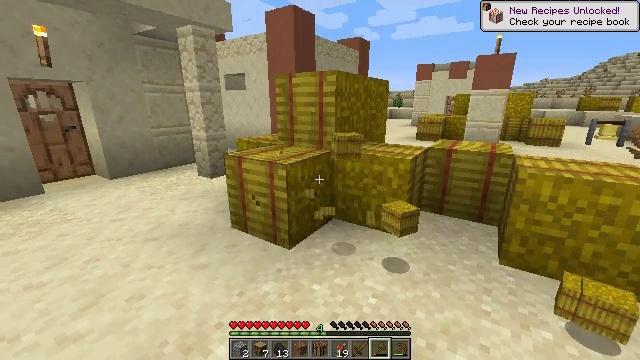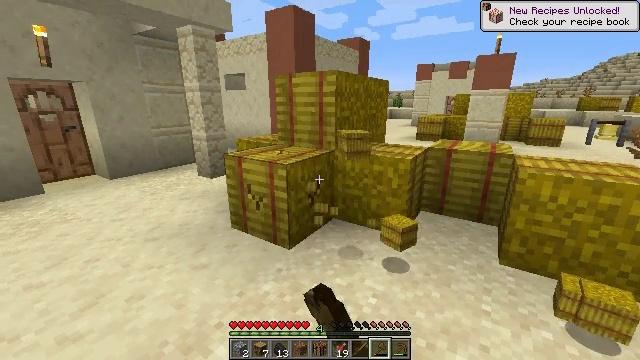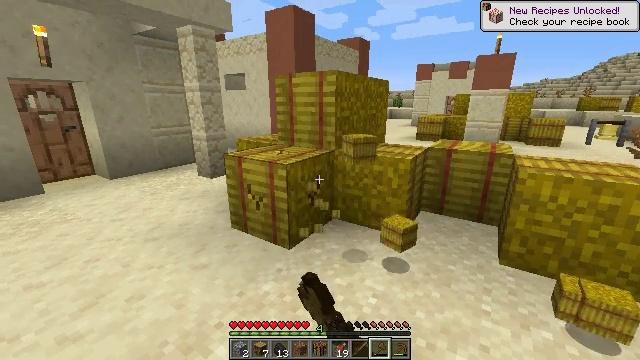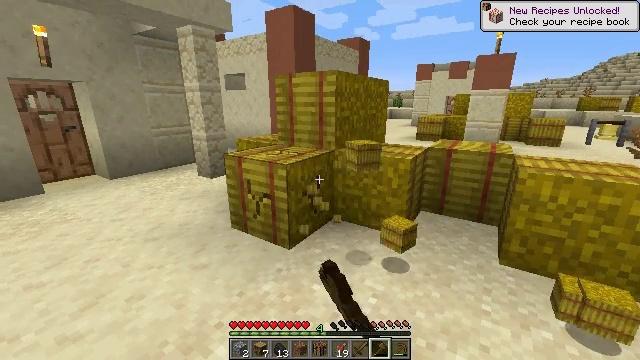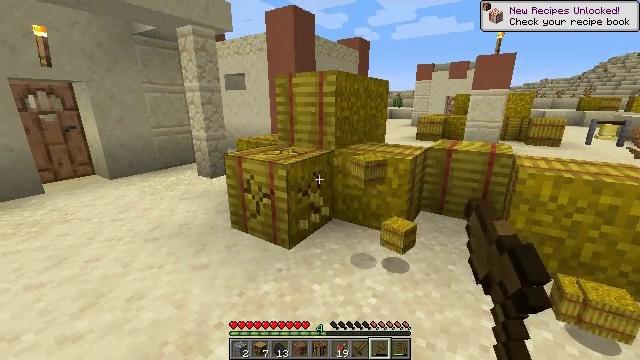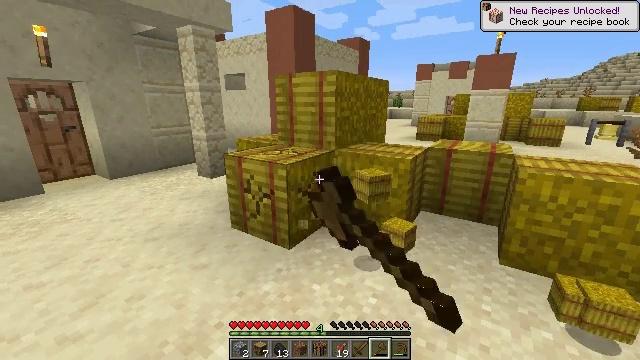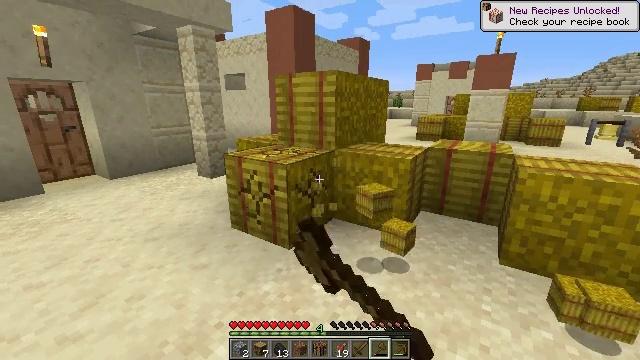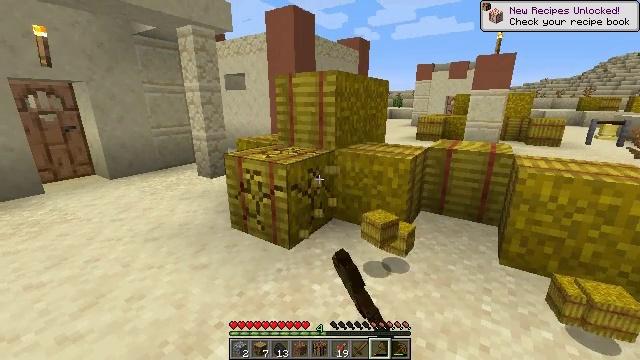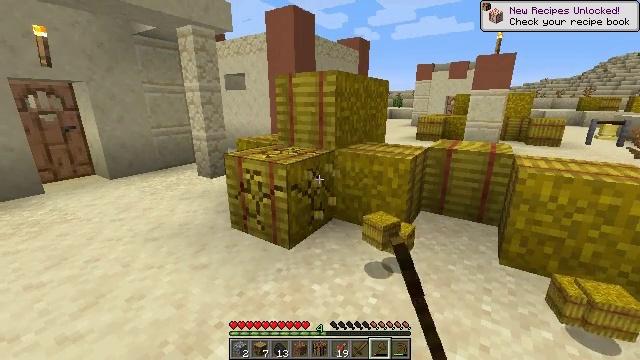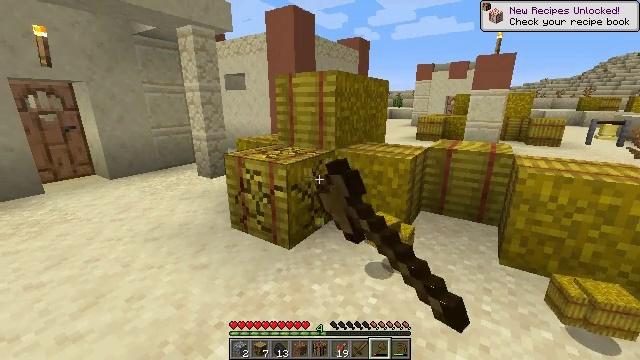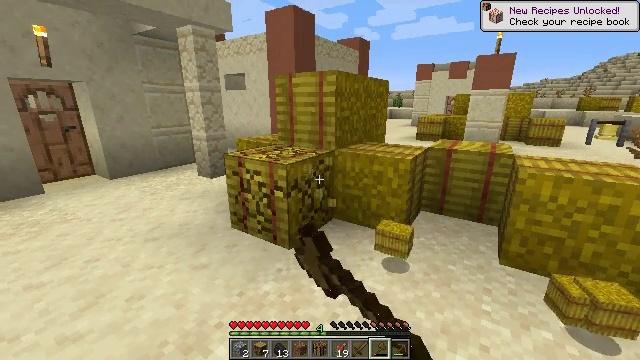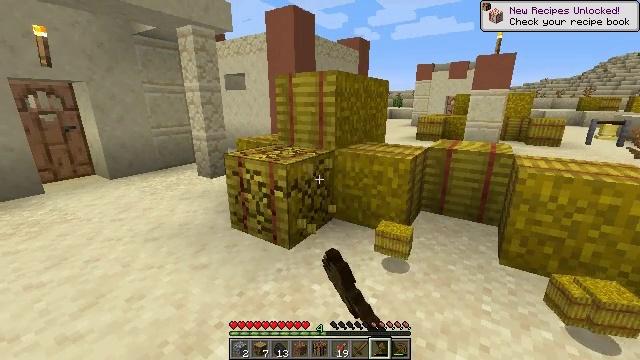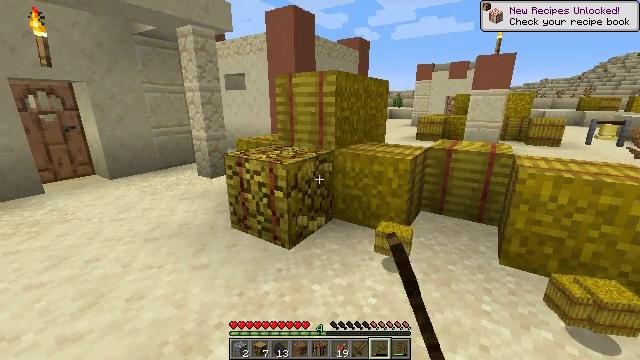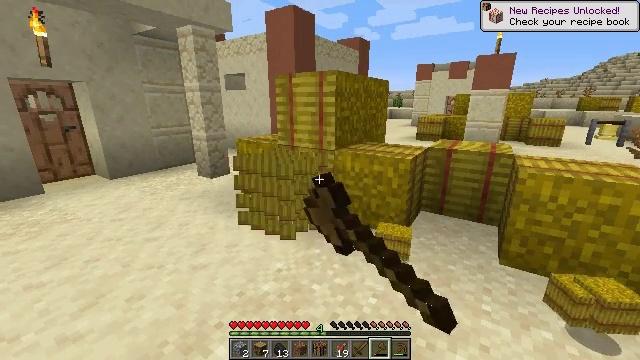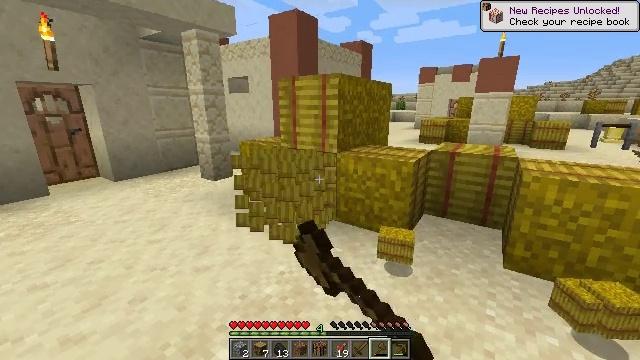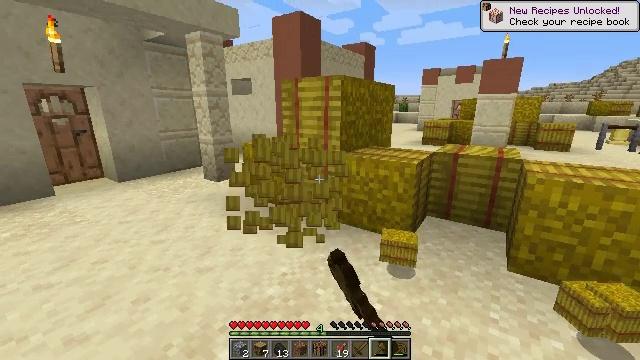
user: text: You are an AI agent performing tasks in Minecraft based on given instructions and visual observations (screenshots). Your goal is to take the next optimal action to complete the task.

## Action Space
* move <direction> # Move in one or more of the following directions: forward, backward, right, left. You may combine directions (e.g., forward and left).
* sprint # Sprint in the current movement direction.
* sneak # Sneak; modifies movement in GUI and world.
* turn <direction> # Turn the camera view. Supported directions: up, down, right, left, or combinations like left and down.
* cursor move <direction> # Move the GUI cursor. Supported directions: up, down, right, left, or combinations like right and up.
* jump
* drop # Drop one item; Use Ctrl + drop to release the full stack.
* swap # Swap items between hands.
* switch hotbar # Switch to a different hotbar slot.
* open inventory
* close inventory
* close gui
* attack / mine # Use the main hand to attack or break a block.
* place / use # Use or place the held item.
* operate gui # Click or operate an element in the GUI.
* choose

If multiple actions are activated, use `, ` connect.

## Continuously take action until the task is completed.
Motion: motion action
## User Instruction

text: Collect a hay block for crafting.
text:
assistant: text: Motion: attack / mine
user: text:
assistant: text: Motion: attack / mine
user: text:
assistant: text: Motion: attack / mine
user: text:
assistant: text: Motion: attack / mine
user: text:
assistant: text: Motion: attack / mine
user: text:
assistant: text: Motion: attack / mine
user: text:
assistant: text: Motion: attack / mine
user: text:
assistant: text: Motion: attack / mine
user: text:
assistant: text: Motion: attack / mine
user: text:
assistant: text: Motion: attack / mine
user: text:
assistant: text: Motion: attack / mine
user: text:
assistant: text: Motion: attack / mine
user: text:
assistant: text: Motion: attack / mine
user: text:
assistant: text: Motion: attack / mine
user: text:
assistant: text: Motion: attack / mine
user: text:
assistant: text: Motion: attack / mine
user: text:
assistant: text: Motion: attack / mine
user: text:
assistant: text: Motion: attack / mine
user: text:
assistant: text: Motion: attack / mine
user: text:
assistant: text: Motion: attack / mine
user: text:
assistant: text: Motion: attack / mine
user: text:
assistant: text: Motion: attack / mine
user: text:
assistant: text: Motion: attack / mine
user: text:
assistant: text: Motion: attack / mine
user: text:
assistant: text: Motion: attack / mine
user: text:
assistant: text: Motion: attack / mine
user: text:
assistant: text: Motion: attack / mine
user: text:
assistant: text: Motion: attack / mine
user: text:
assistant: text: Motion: attack / mine
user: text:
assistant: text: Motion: attack / mine